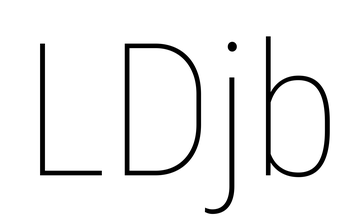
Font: Roboto_Condensed_Thin